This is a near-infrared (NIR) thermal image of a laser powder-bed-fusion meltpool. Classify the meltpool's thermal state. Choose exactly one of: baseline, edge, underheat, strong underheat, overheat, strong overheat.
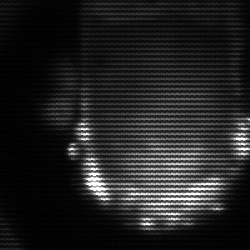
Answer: baseline